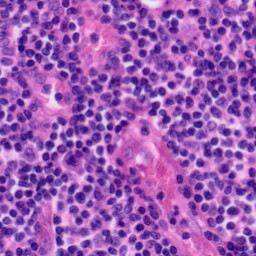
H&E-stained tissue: Tonsil